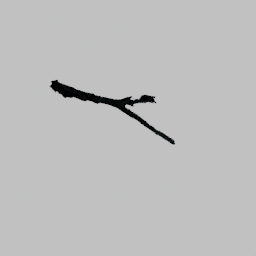
Label: nature